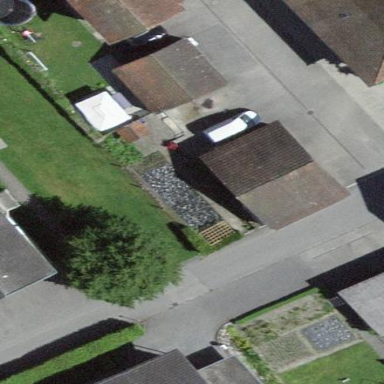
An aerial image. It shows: Garage building.